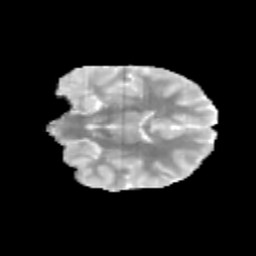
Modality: MD
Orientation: coronal
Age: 10
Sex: female
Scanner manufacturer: siemens
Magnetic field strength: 3 T
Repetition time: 3.8 s
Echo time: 0.07 s